Interaction volume radius: 10 \u00c5
Interaction volume height: 20 \u00c5
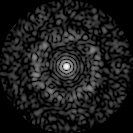
Disorder parameter: 0.8469